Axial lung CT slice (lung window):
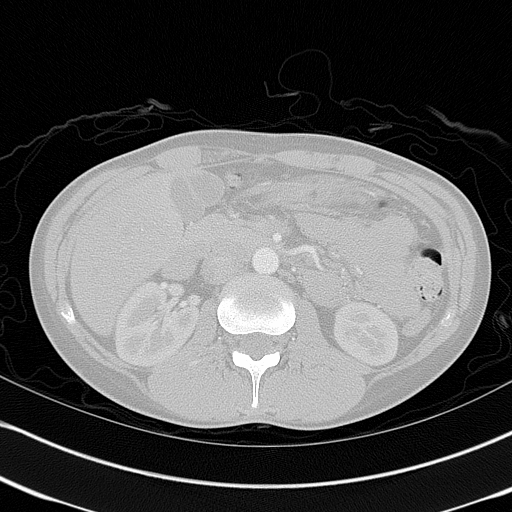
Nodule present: no